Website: walmart
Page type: customer-info-address
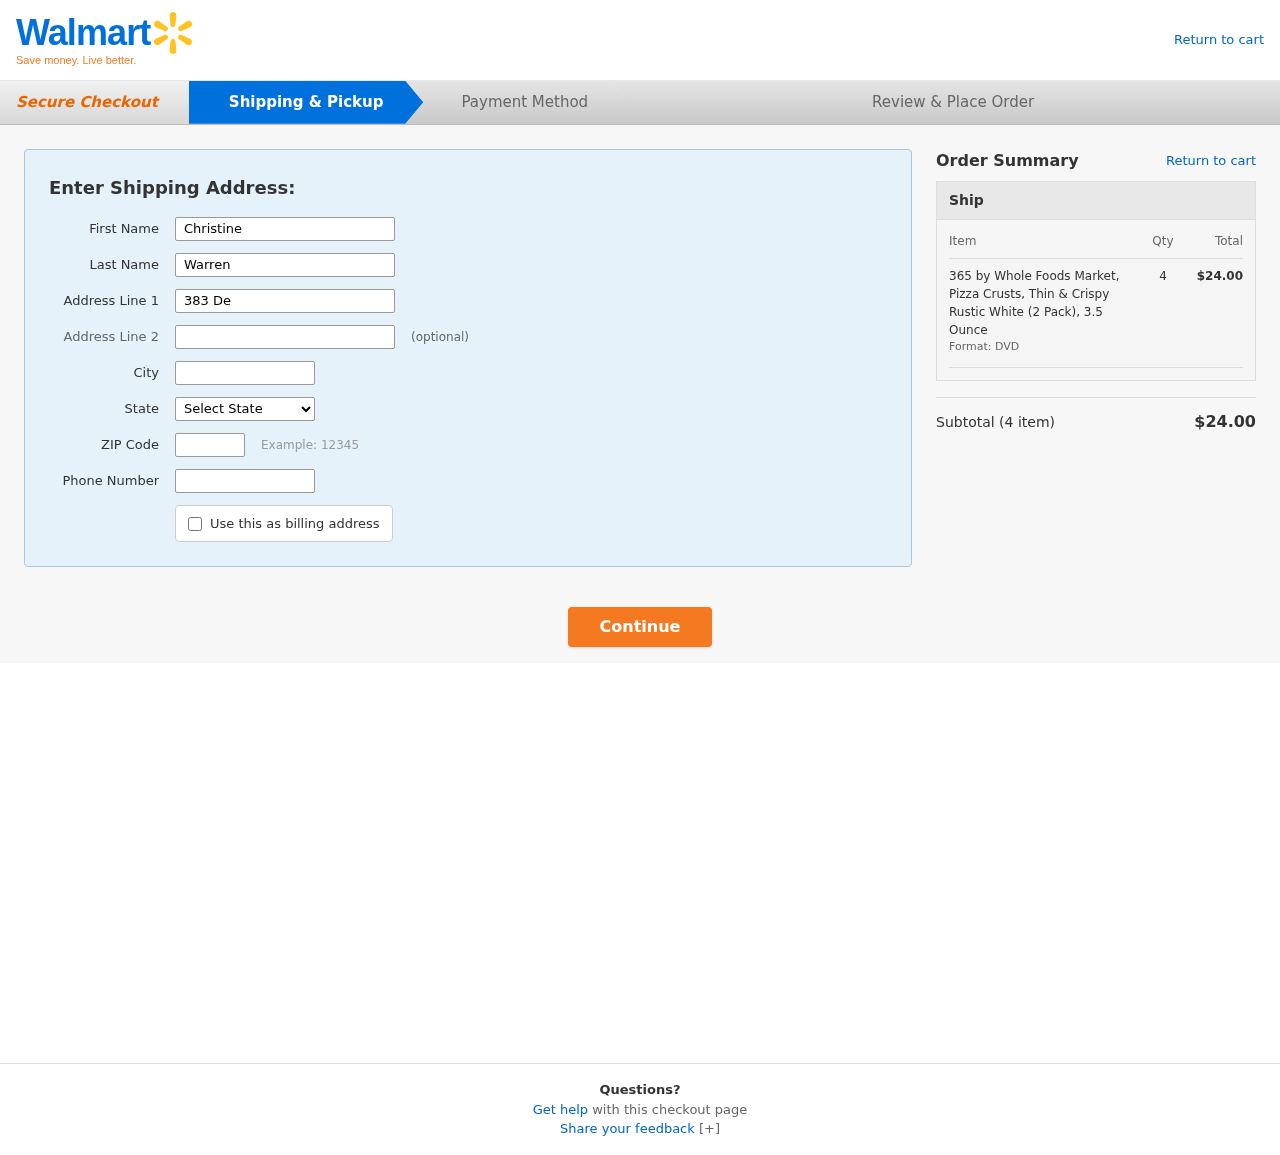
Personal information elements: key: PII_CITY
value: Lake Michaelfort
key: PII_FIRSTNAME
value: Christine
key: PII_LASTNAME
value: Warren
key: PII_PHONE
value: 2284899166
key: PII_POSTCODE
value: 86081
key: PII_STATE
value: VI
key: PII_STREET
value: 383 Delacruz Villages
Product elements: key: PRODUCT1_NAME
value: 365 by Whole Foods Market, Pizza Crusts, Thin & Crispy Rustic White (2 Pack), 3.5 Ounce
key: PRODUCT1_QUANTITY
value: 4
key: PRODUCT1_LINE_TOTAL
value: $24.00
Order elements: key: ORDER_NUM_ITEMS
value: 4
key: ORDER_SUBTOTAL
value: $24.00